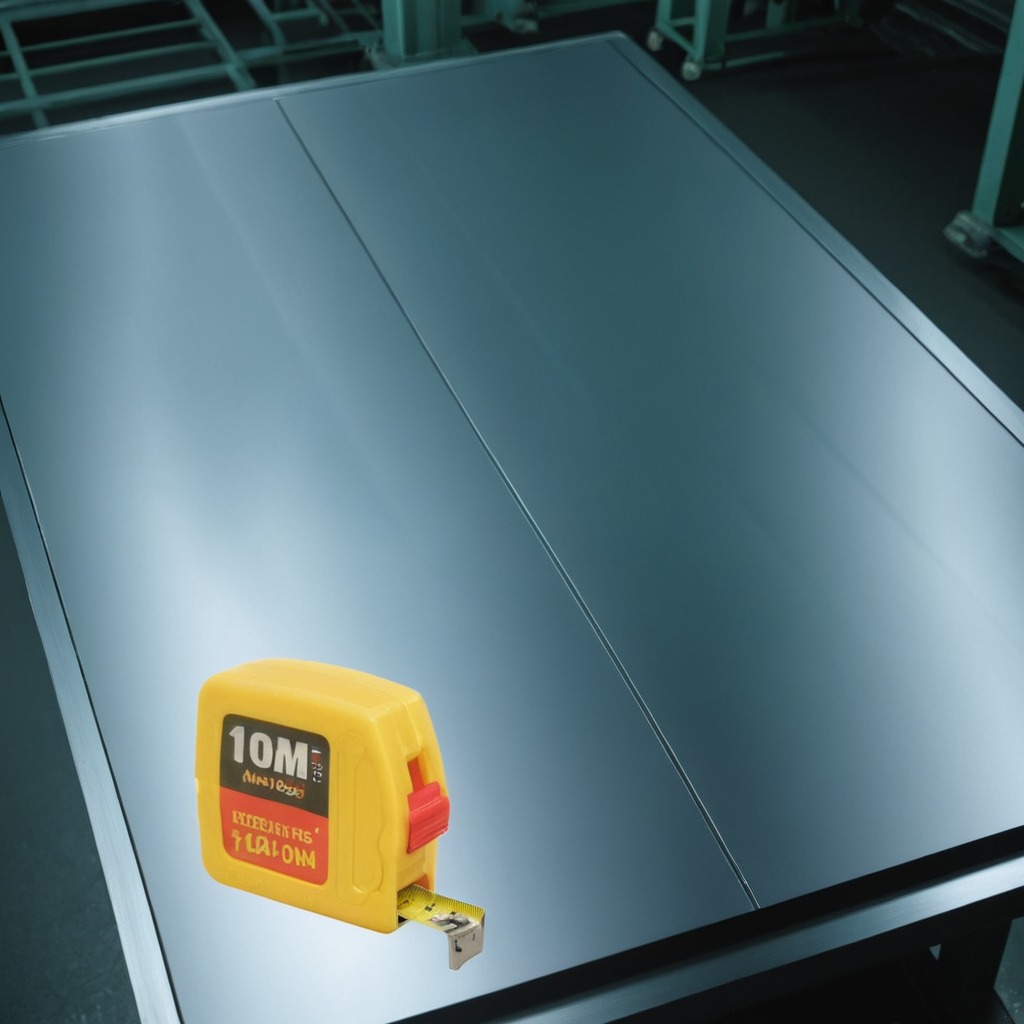
A measuring tape lies on a metal table in a machine shop under fluorescent lights.